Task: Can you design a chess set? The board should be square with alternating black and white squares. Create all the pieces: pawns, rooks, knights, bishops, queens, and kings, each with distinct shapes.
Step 4033:
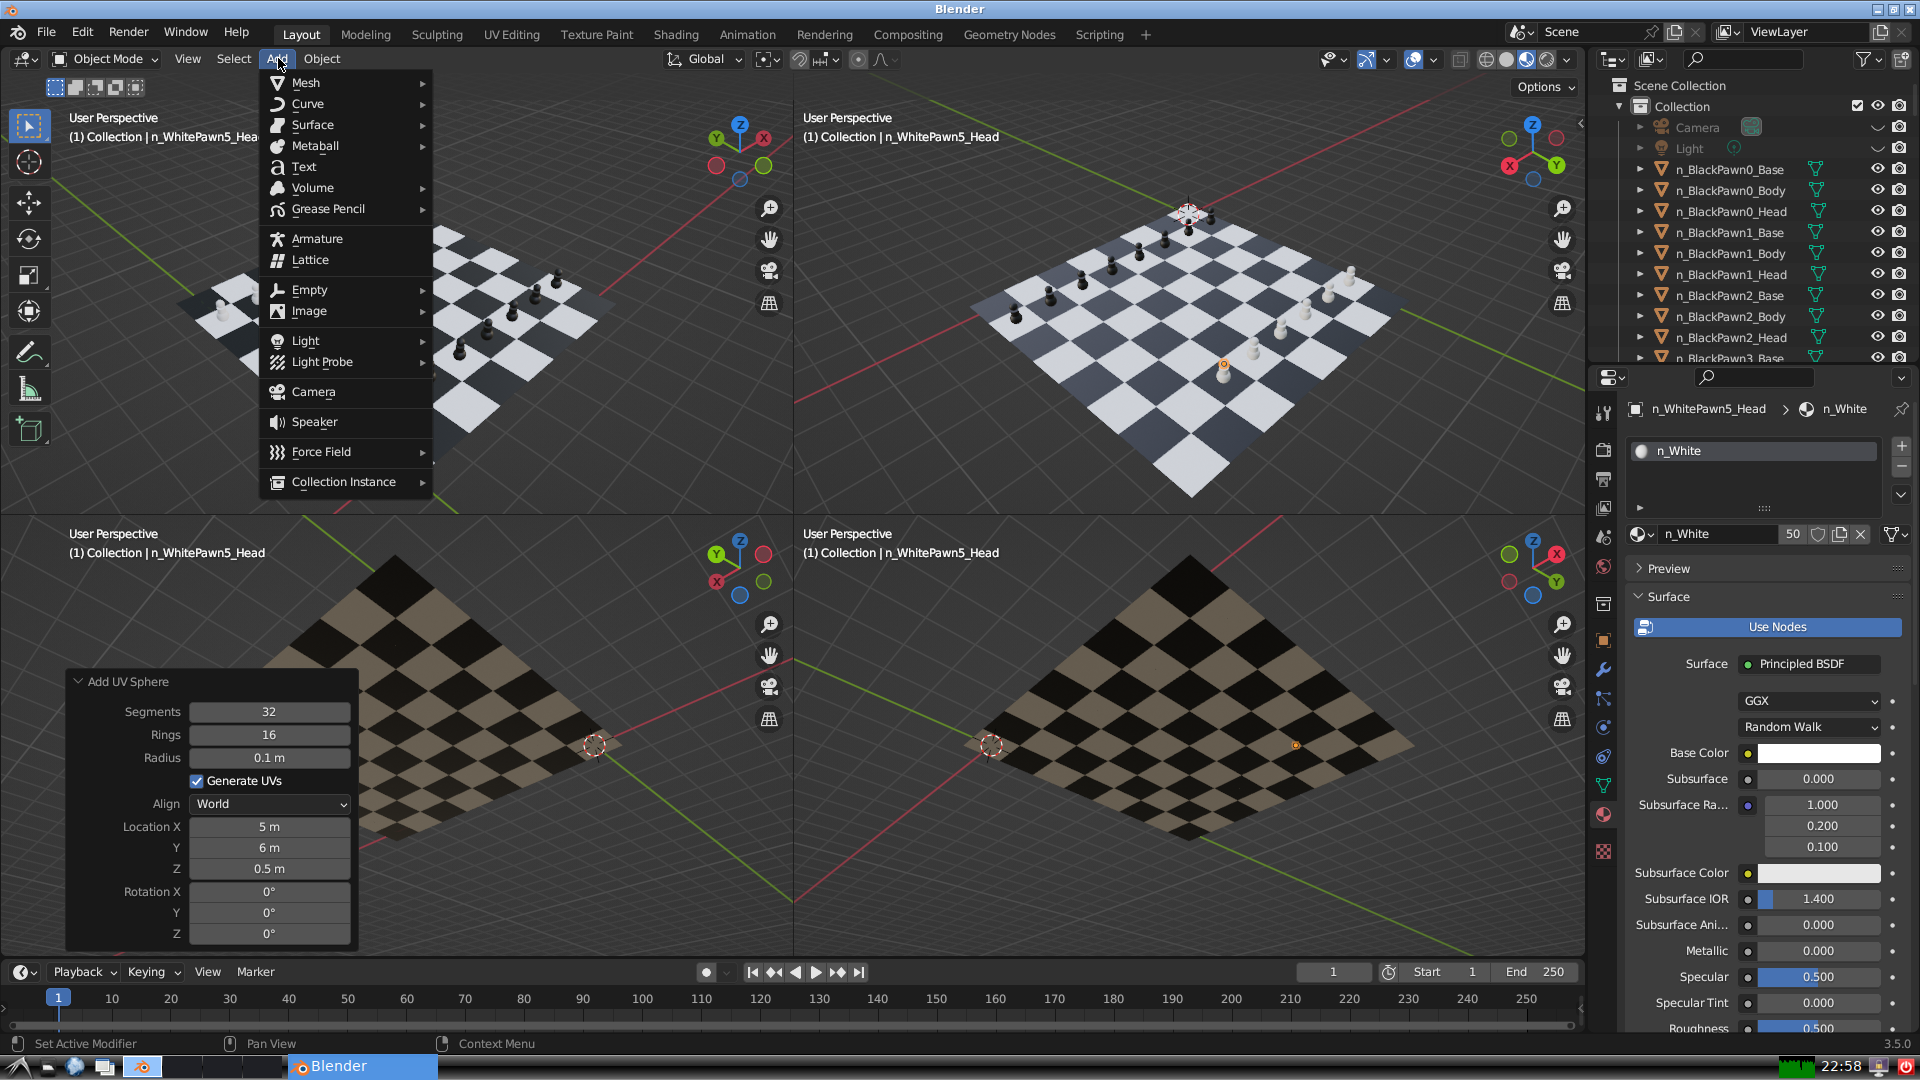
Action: {"mouse_move": [304, 82]}